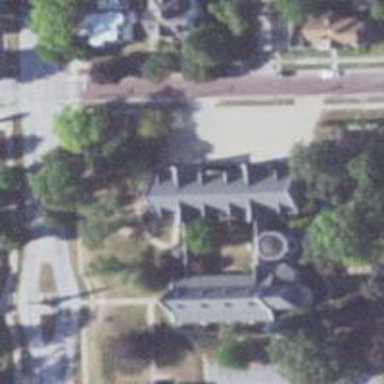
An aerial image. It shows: Building that serves as place of worship.